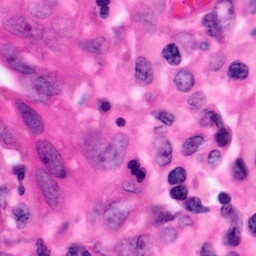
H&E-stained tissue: Pancreatic